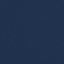
Land use / land cover class: SeaLake